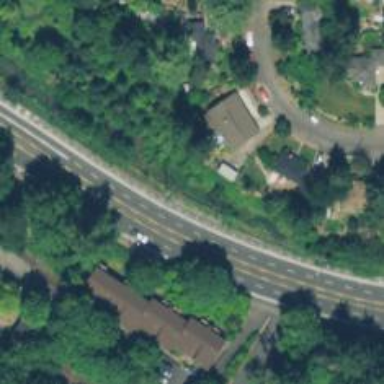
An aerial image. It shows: Asphalt cycleway.